This plot shows a bearing's acceleration signal over time (raw waveform). What is the most likely bearing condition (normal, inner_race, outer_race, ball)?
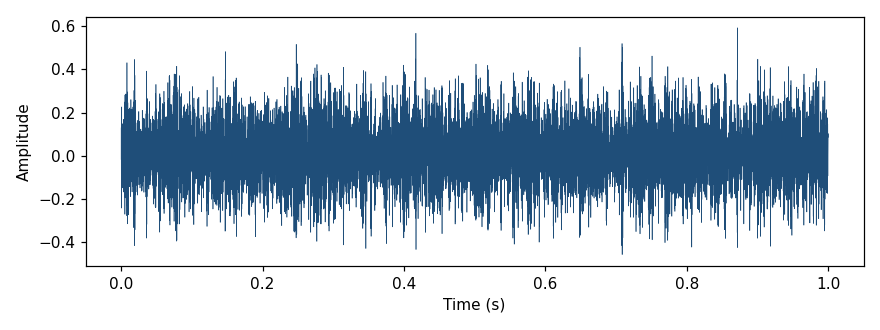
Answer: ball